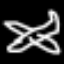
Label: airplane